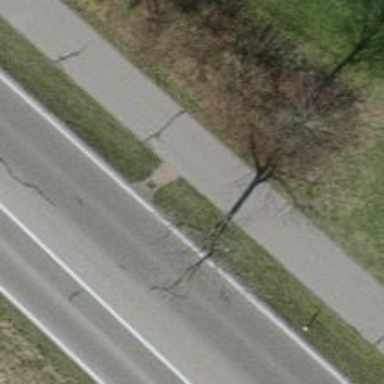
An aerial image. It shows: Tree-lined avenue.